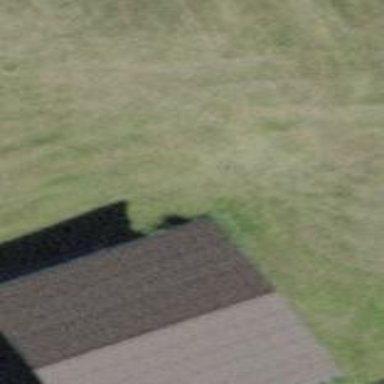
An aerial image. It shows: Rural barn.